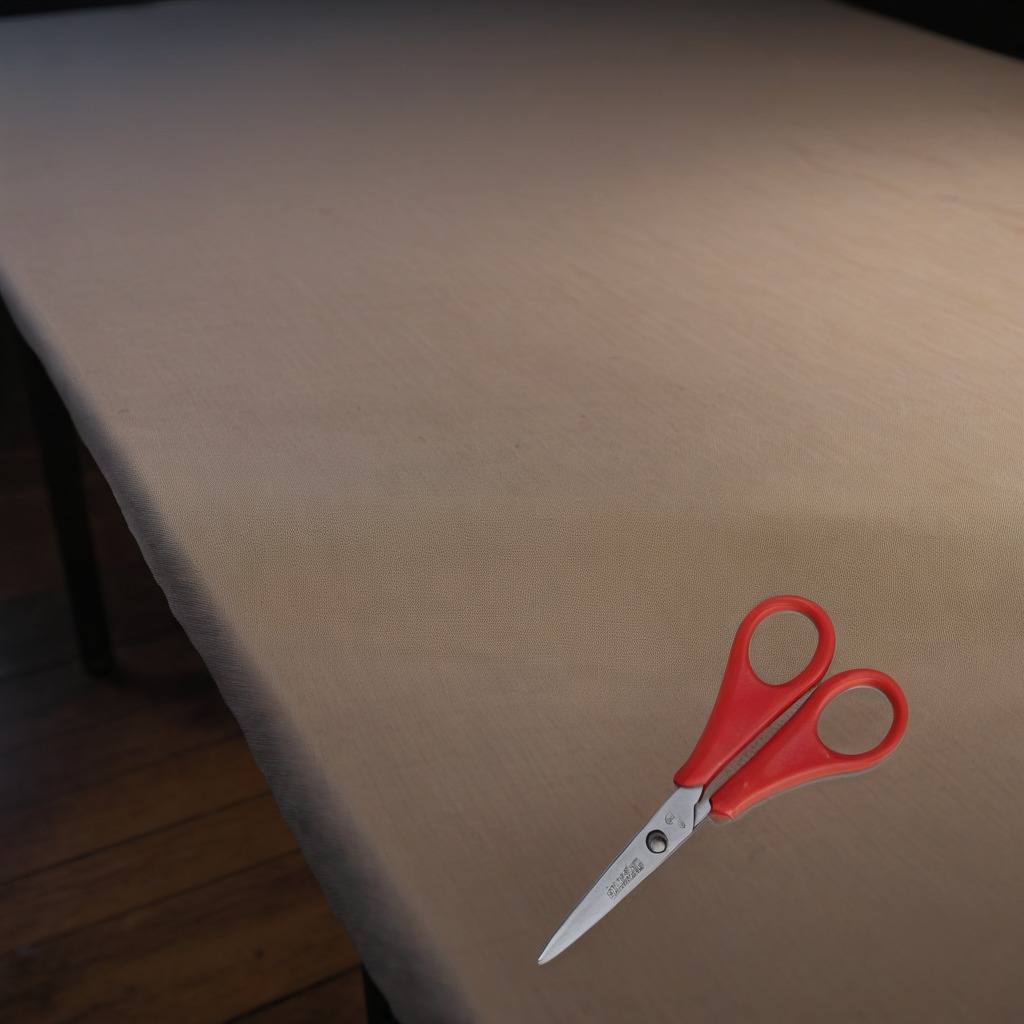
A scissor lying on a wooden table in a workshop at night.